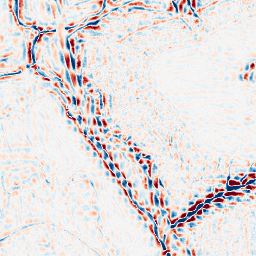
Category: wavelet
Decomposition family: wavelet_dwt
Decomposition parameters: wavelet: db4
level: 3
Upsampling method: bspline
Upsampling parameters: scale: 4
Upsampling scale: 4